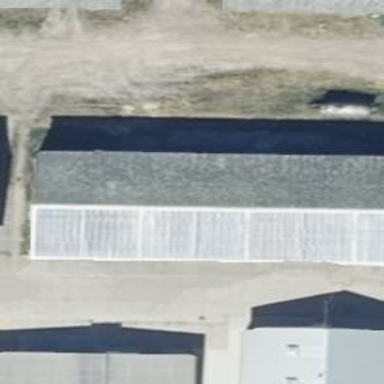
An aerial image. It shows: Gabled grey roof on farm auxiliary building. The roof is oriented along the length of the structure.